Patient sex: M
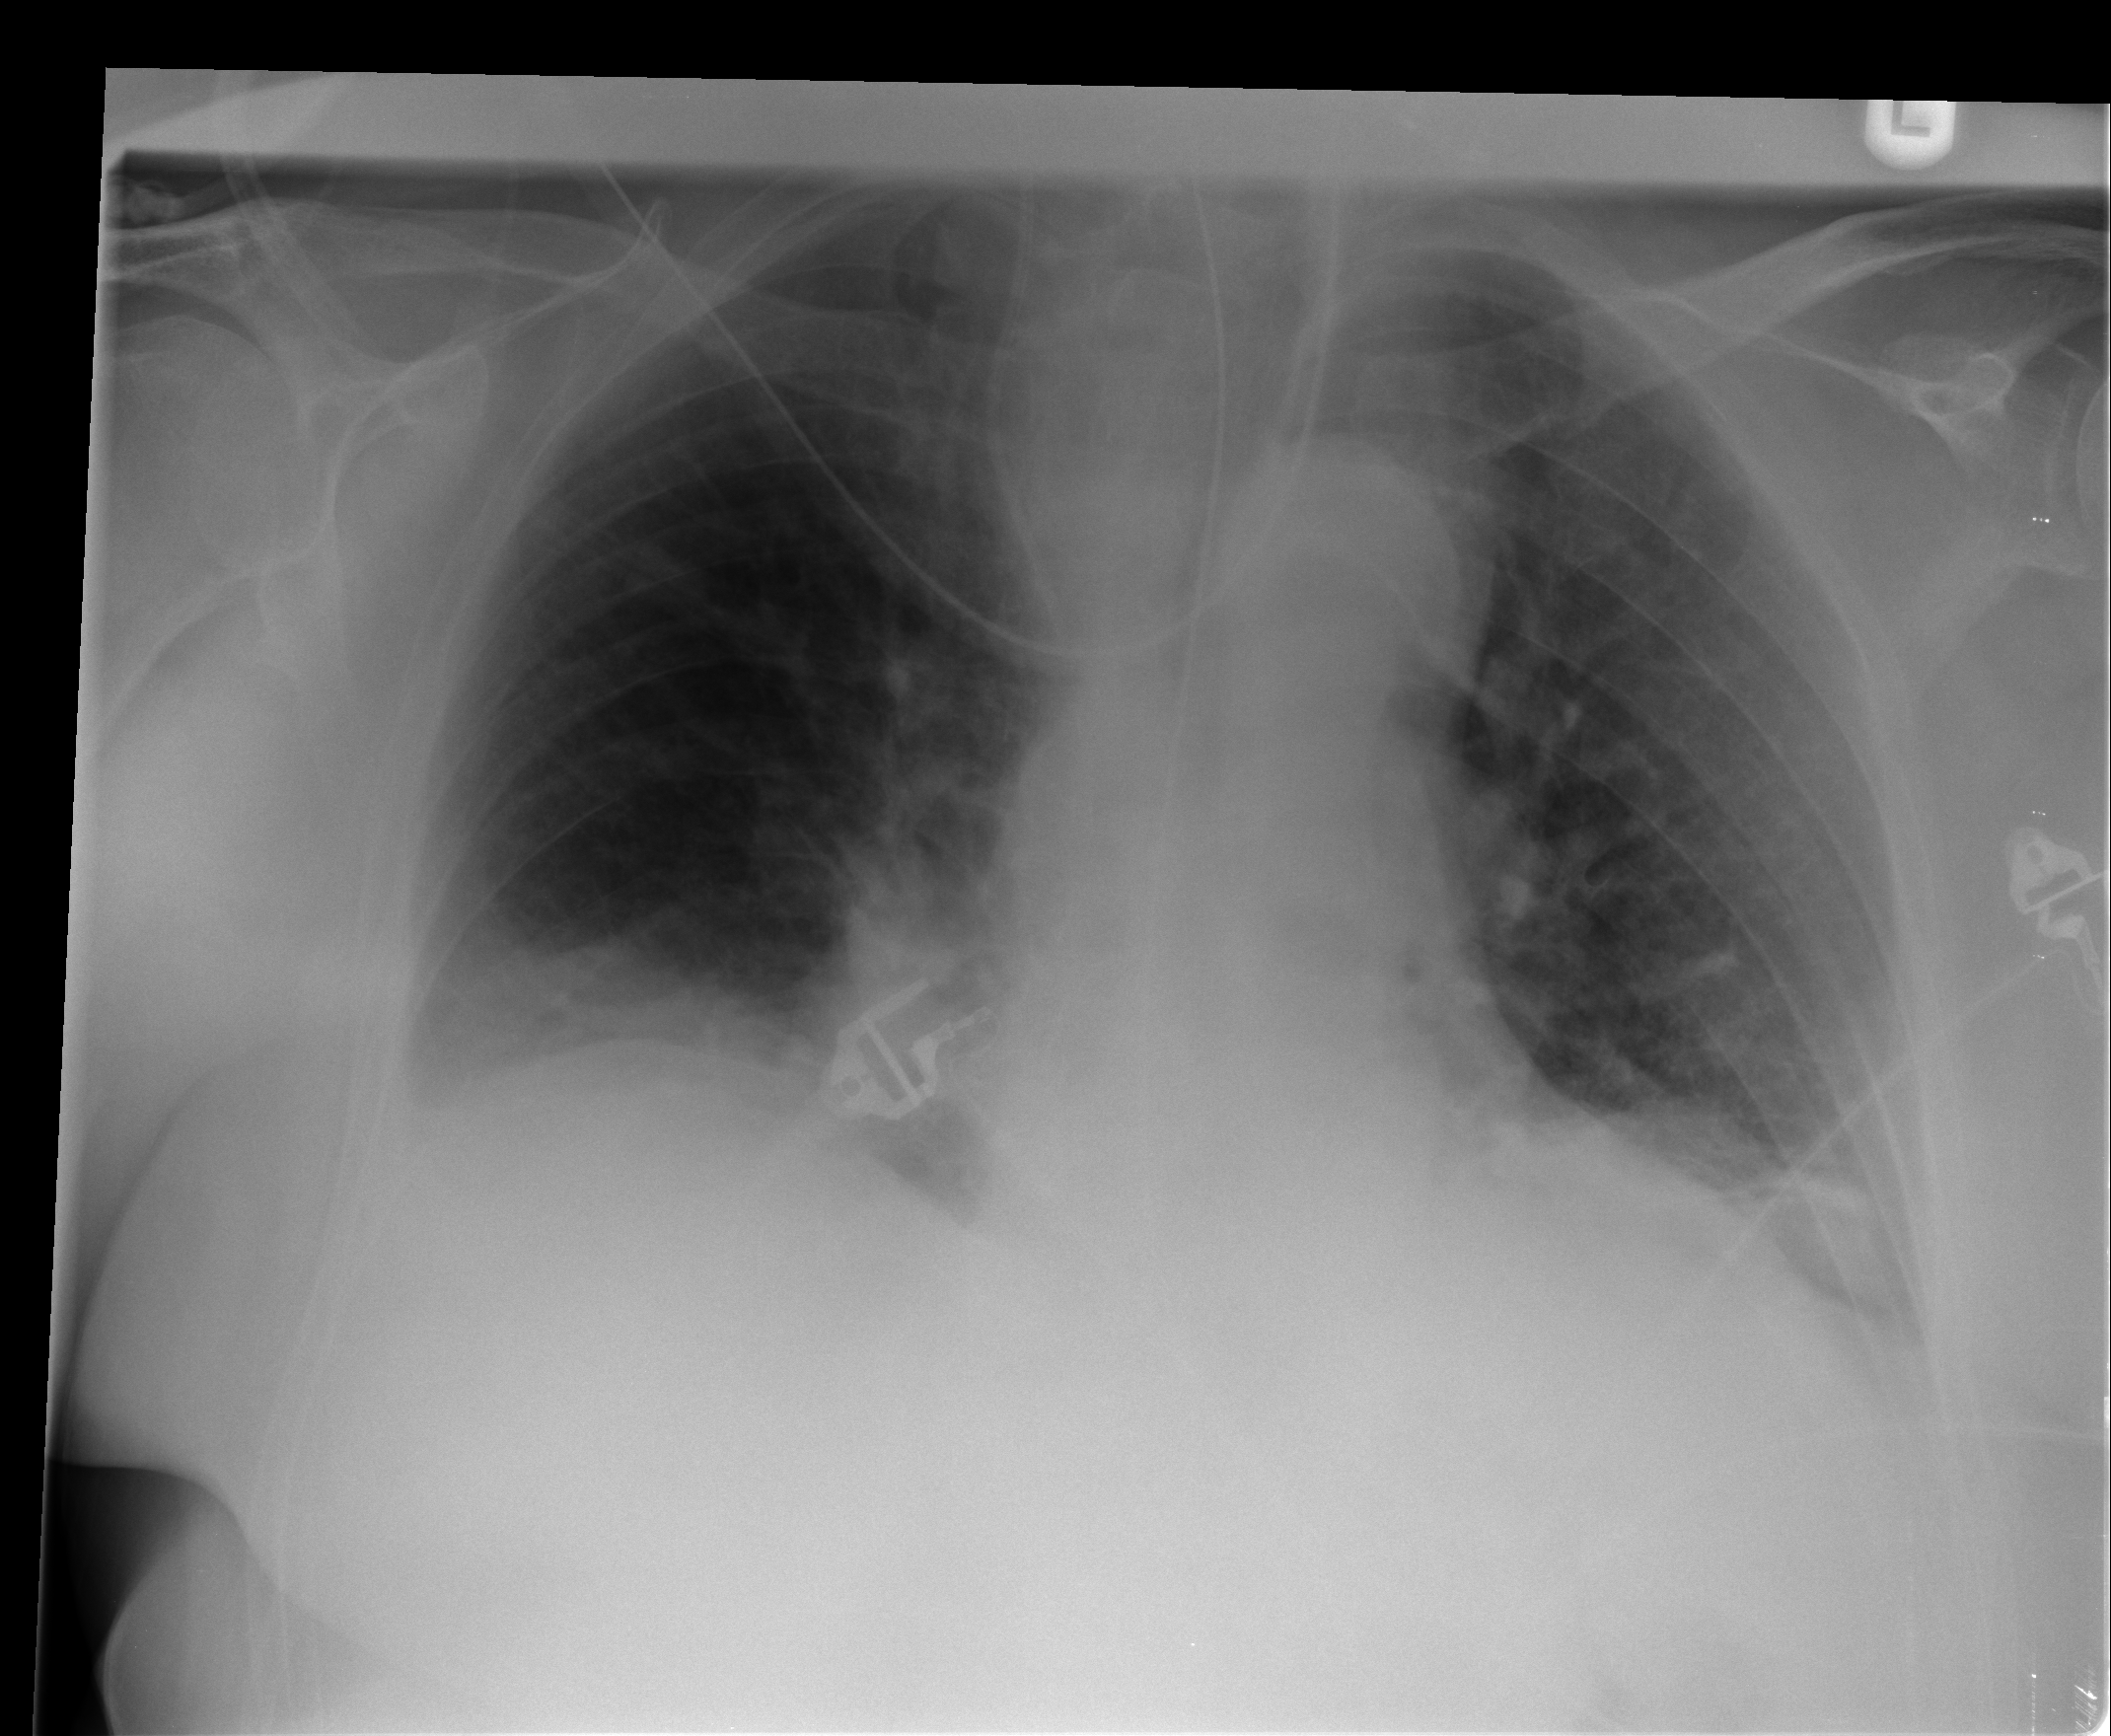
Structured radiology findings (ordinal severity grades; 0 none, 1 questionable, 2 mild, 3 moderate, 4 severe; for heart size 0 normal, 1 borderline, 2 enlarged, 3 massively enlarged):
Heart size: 0
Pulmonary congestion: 0
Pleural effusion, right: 2
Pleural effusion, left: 1
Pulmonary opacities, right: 0
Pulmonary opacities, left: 0
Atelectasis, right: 2
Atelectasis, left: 2